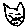
Label: cat